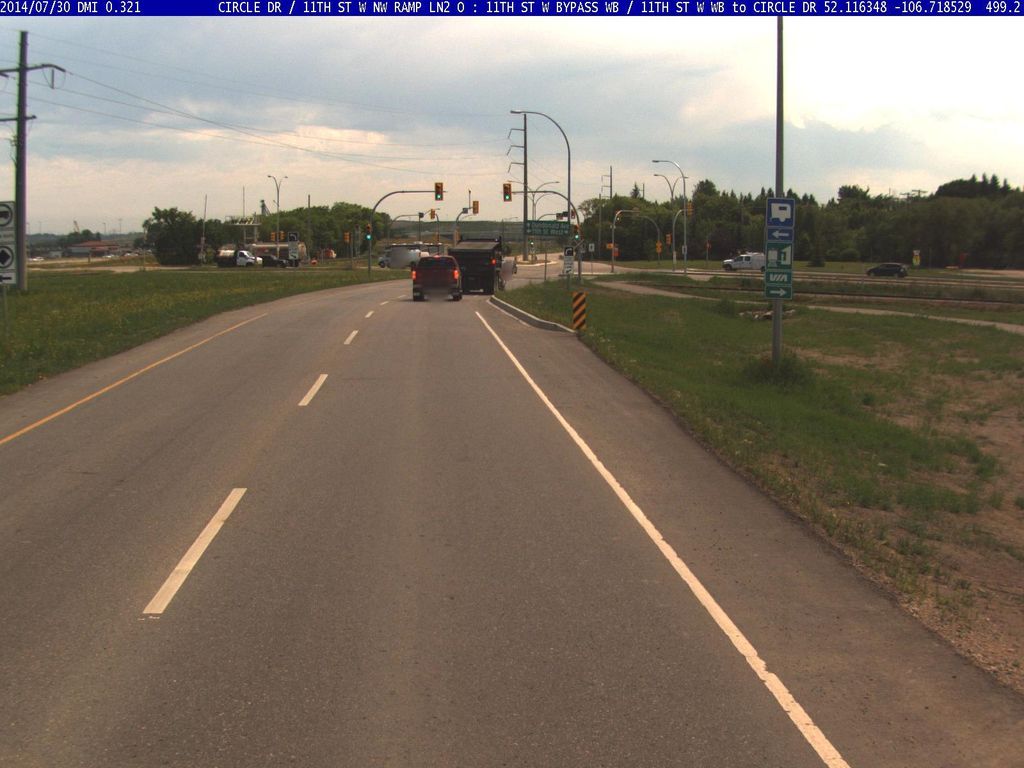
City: saskatoon